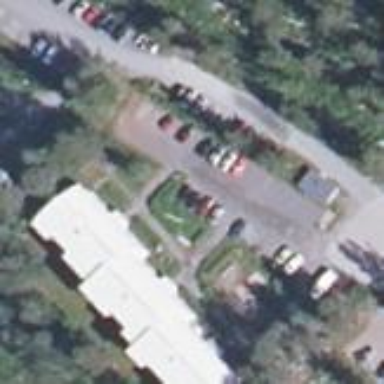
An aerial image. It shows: Parking area with surface.